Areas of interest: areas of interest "Sport and cultural"
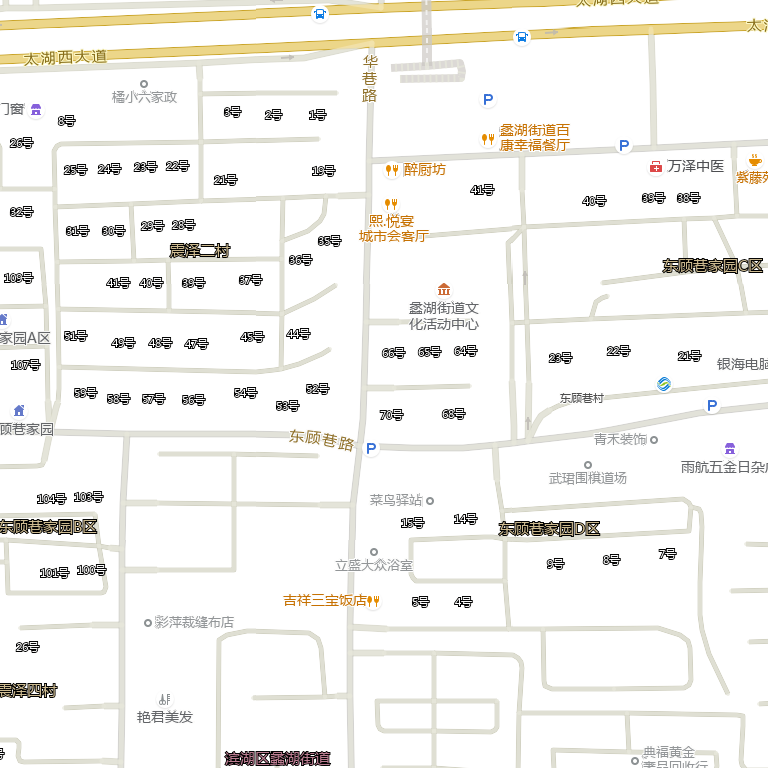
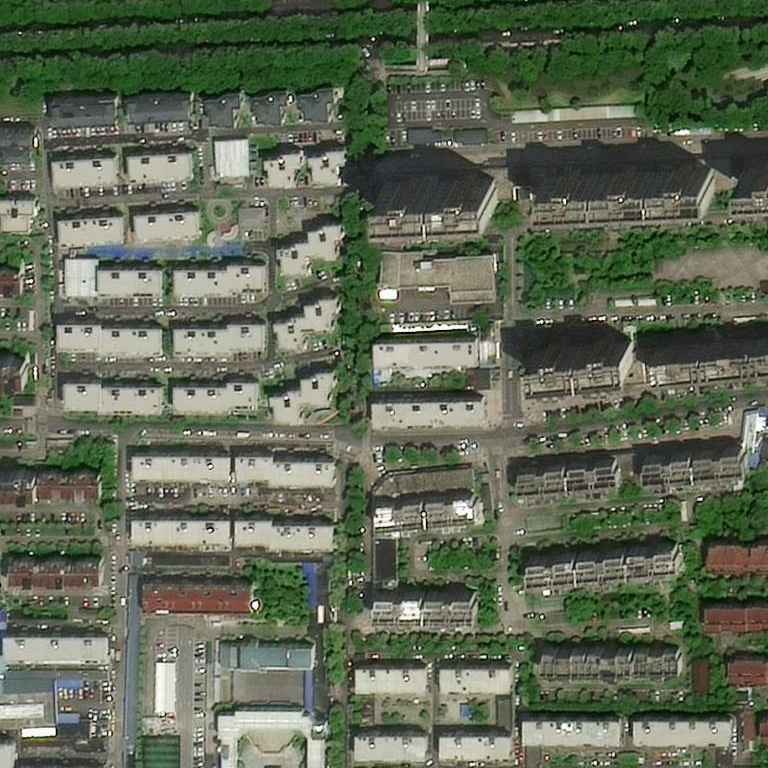